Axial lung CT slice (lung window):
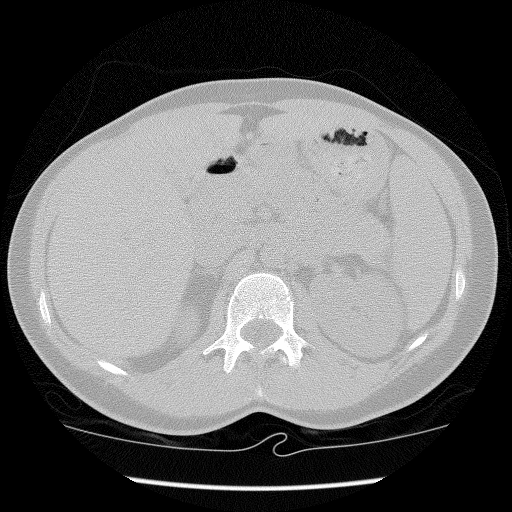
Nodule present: no